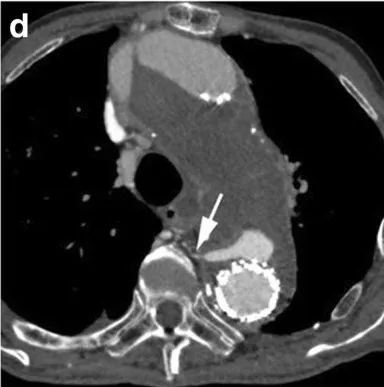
C and d. CT showed a type 2 endoleak via the bronchial artery (arrows).
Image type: radiology (ct)